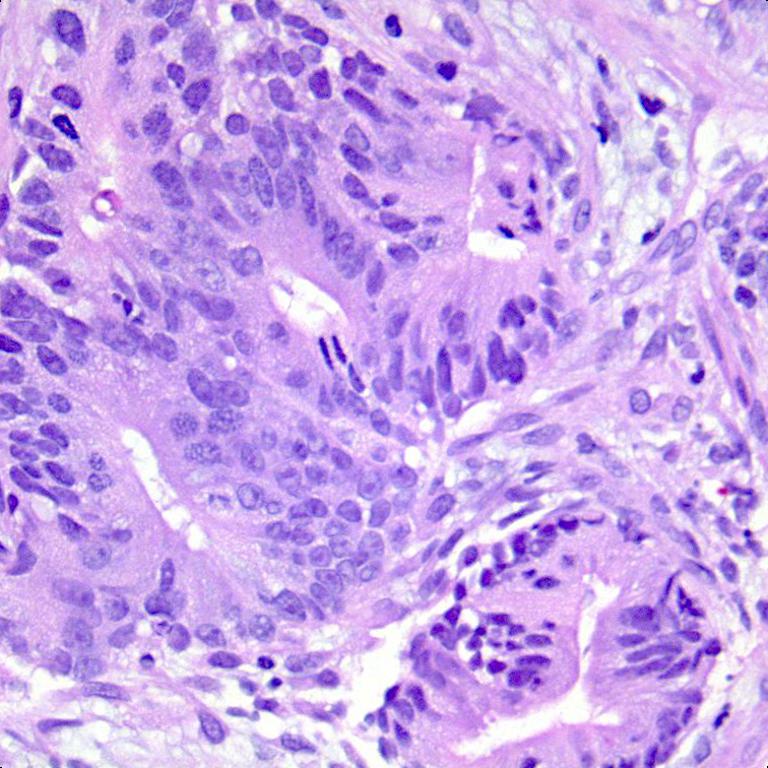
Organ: colon
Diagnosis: adenocarcinomas